Question: so I have two to three Trees that I generate during execution of some code. Each node of this tree has this property that it will have a minimum of 0 children to a maximum of 8 children. So I guess that you are able to get the picture of a complete tree of this sort, that has at level 0 a single root node. At level 1 8 nodes at level 2 64 nodes and so on. Each of the children nodes of a parent are numbered from 0 to 7 which I store on them as a byte integer type in java, btw I am making this in java.
Now I need to merge these two to three tree's that I have generated and I do it level wise completely disregarding the children of a given node. If at a level for the three tree's say at level 1, if tree 1 has 4,5,6 and tree 2 has 5,6,7 and tree 3 has 2,5,6 my resultant tree should have 5,6 as it is common to all the three tree's. I am not concerned if the tree 1's 5th node has 4 children and the same 5th node at that level in tree 2 has 3 children. if a node is labeled 5 at a level it is suppose to be identical to the node labeled 5 at the same level in a different tree irrespective of the number of children it has or if the children are same or not.
So to state what I mentioned in second paragraph visually so as to ensure no ambiguity I am also enclosing these three diagrams. The first two are merged to give the third tree.
And please I have all the time in the world to make this, and this is for a personal purpose and I am trying to learn something here, so please don't suggest any libraries.
The solution am thinking of involves a single queue for each tree and doing a level order traversal on these three trees and adding nodes that I encounter to the queue. and right before I start adding children of a given node I see what is common to these three queues ! and I set the common part nodes in my resultant tree. But I was wondering if there is a solution more efficient than this.
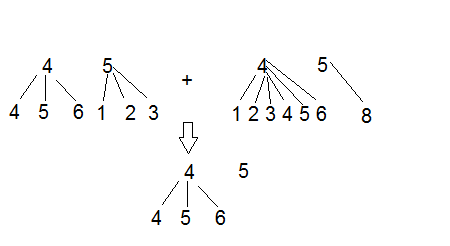
Answer: Assuming the trees and children are in the same relative order in both cases, you can merge the trees together using a simple recursive algorithm:
- - -
Hope this helps!